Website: macys
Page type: account-selection
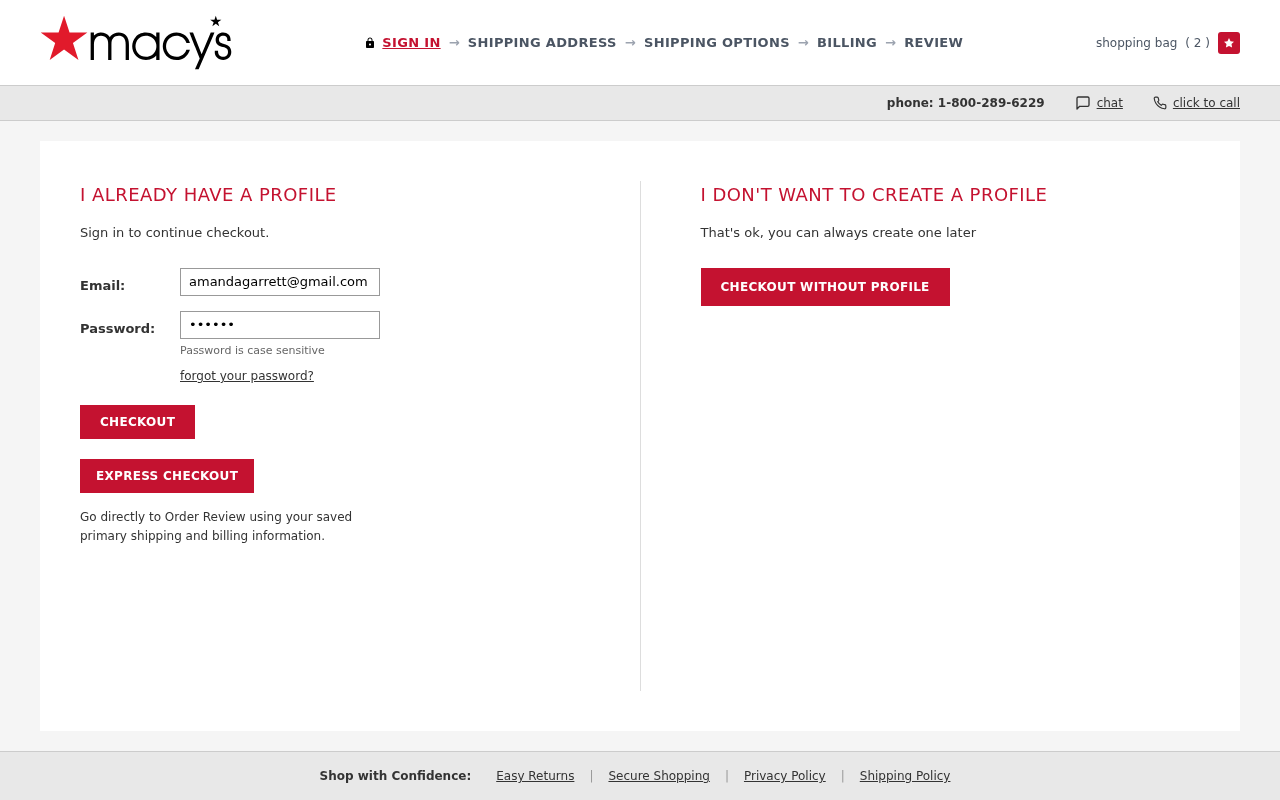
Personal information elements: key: PII_EMAIL
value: amandagarrett@gmail.com
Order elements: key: ORDER_NUM_ITEMS
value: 2